Interaction volume radius: 5 \u00c5
Interaction volume height: 15 \u00c5
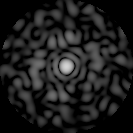
Disorder parameter: 0.8618